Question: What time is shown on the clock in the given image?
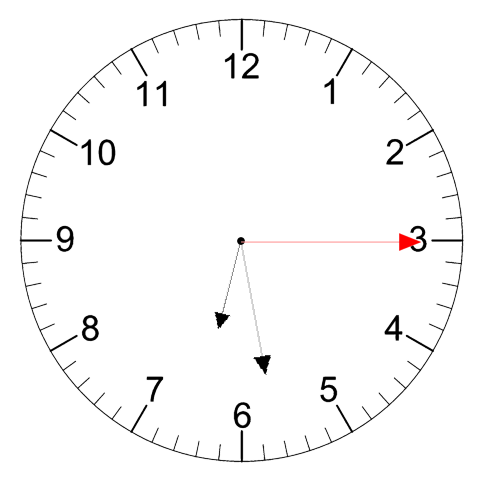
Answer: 06:28:15